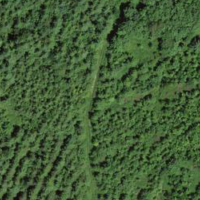
EUNIS habitat code: 45
Species observed at this site:
Stellaria graminea